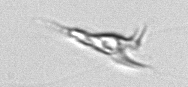
Label: Chrysochromulina_lanceolata